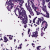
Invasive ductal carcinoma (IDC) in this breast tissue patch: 0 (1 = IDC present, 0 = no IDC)